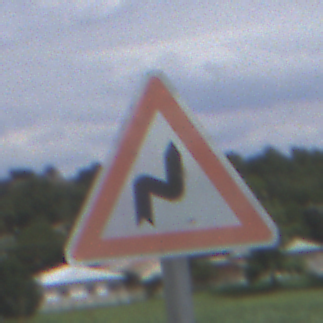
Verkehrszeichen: DoppelkurveRechts
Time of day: Midday
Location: Outdoor (Nature)
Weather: PartlyCloudy
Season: NotSpecified
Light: Natural